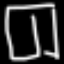
Label: pants